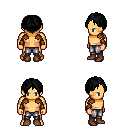
a pixel art fantasy rpg character, male body template, human, tanned skin, leather shoulder armor, metal pants, black parted hairstyle, cloth bracers, brown shoes, four views (front, back, left, right), 2x2 character sprite sheet, small pixel art, hard edges, no anti-aliasing